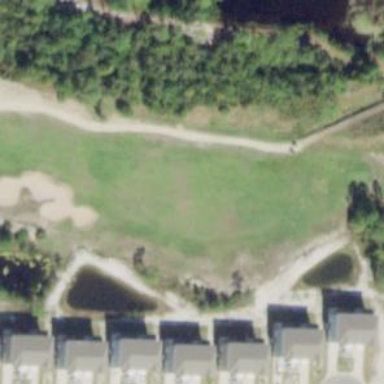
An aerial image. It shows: View of golf hole.